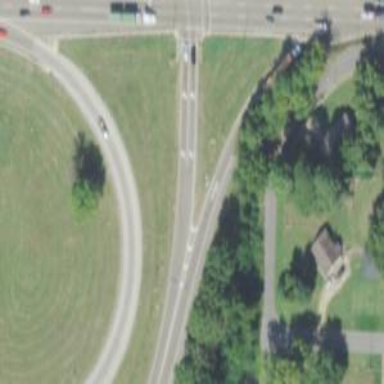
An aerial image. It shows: Asphalt motorway link.